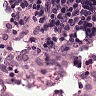
Metastatic tissue present: no